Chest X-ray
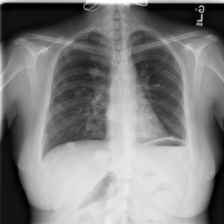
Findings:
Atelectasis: negative
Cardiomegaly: negative
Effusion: negative
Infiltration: negative
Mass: negative
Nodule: negative
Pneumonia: negative
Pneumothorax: negative
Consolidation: negative
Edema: negative
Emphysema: negative
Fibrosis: negative
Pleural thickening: negative
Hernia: negative